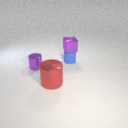
small purple metal cylinder in front of small blue rubber cylinder